Question: I'm not strong in C code and this is my problem:
I try to write 'REG_DWORD' to registry (I use minGW).
However I get an error 998 'ERROR_NOACCESS' and don't know why.
All stuff seems valid.
In my case I try to write '777'
It's really strange why so basic task, like to add value to registry seems so complicated and Google doesn't contains any information
Please, help
this is my code:
'''
#define _WIN32_WINNT 0x0501
//#define _WIN32_WINNT 0x0500 // Windows 2000
//#define _WIN32_WINNT 0x0400 // Windows NT 4.0
//#define _WIN32_WINDOWS 0x0500 // Windows ME
//#define _WIN32_WINDOWS 0x0410 // Windows 98
//#define _WIN32_WINDOWS 0x0400 // Windows 95
#include <windows.h>
#include <stdio.h>
....
const char *WriteValue()
{
HKEY hkey;
LONG result_open, result_close;
const char *defaultVal = "0";
DWORD data = 777;
DWORD dwValue, dwType, dwSize = sizeof(dwValue);
DWORD szType = REG_DWORD;
printf("Opening Key...
");
result_open = RegOpenKeyEx(HKEY_CURRENT_USER,
"Software\screen-capture-recorder",
0, KEY_WRITE, &hkey);
if(result_open != ERROR_SUCCESS) {
if(result_open == ERROR_FILE_NOT_FOUND) {
printf("Not found
");
} else {
printf("Error Opening Key
");
}
} else {
printf("SUCCESS!!!
");
}
printf("Writing Value named capture_height
");
LONG result_write = RegSetValueEx(hkey, "capture_height", 0, szType, (LPBYTE)data, dwSize+1);
if(result_write != ERROR_SUCCESS) {
printf("Error Writing Value
");
} else {
printf("SUCCESS!!!
");
}
printf("Closing Key...
");
result_close = RegCloseKey(hkey);
if(result_close != ERROR_SUCCESS) {
printf("Error Closing Key
");
} else {
printf("SUCCESS!!!!
");
}
return defaultVal;
}
'''
> $ gcc -L/local/lib -I/local/include -o readRegistry readRegistry.c
'''
$ ./readRegistry.exe
Opening Key...
SUCCESS!!!
Writing Value named capture_height
Error Writing Value
Closing Key...
SUCCESS!!!!
'''

Regards to @Mat comment:
I get error 998, from 'Winerror.h'
> ERROR_NOACCESS 998L
When I run:
> LONG result_write = RegSetValueEx(hkey, "capture_height", 0, szType, (LPBYTE)"0x00000006", dwSize+1);
I get no error but in registry I see 'Invalid DWORD (32-bit) value'.
I tried to use:
'''
int32_t i;
i = 0x00000777;
LONG result_write = RegSetValueEx(hkey, "capture_height", 0, szType, (LPBYTE)i, dwSize+1);
'''
get the same error
To be sure that i have right infra i run some test:
> LONG result_write = RegSetValueEx(hkey, "capture_height1", 0, REG_SZ, (LPBYTE)"bobo", dwSizeI*2+1);
And I get in registry right value "bobo" defined as REG_SZ
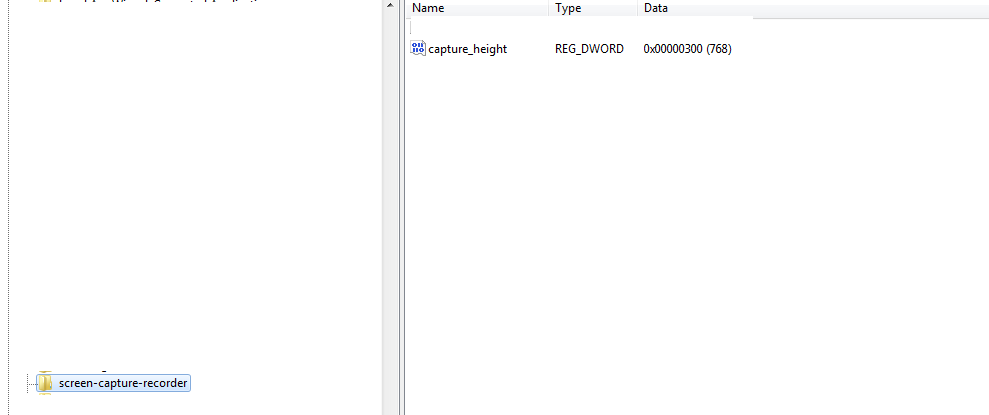
Answer: Could you try adding 'KEY_READ' in your call to 'RegOpenKeyEx()' so that the 4th parameter reads 'KEY_READ | KEY_WRITE'?
[It could be that you also need to ask for the read permission when you are updating existing values]